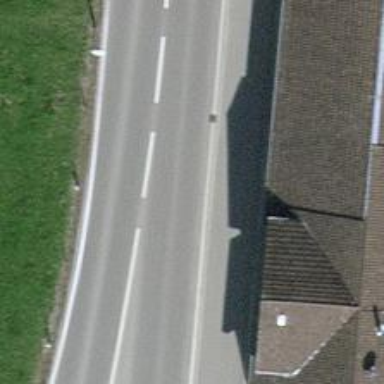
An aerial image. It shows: Secondary road with separate asphalt sidewalk.